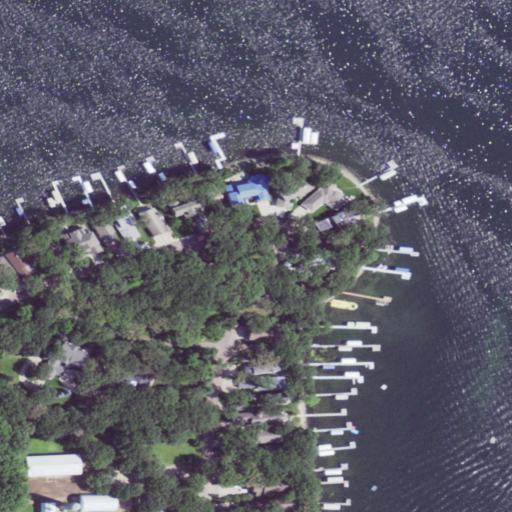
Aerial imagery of cape in Iowa named Pocahontas Point containing open water, open development, mixed forest, low intensity development, medium intensity development, herbaceous wetlands, high intensity development, and grassland